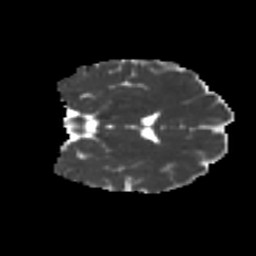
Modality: MD
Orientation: coronal
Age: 42
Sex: female
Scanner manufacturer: ge
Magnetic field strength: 3 T
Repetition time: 7.8 s
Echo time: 0.0606 s